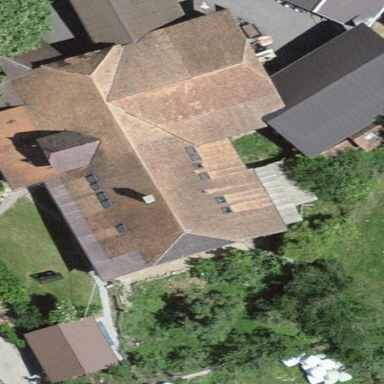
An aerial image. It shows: Farm building.